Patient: sex M, age 60
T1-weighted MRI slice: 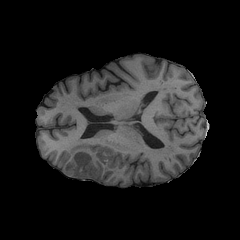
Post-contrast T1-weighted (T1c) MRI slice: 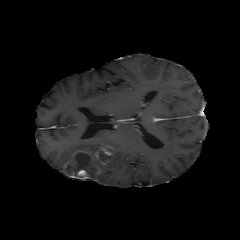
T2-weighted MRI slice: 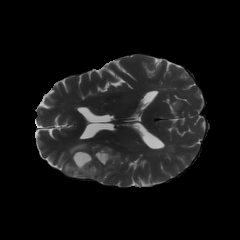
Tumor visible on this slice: yes
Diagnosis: Glioblastoma, IDH-wildtype
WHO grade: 4